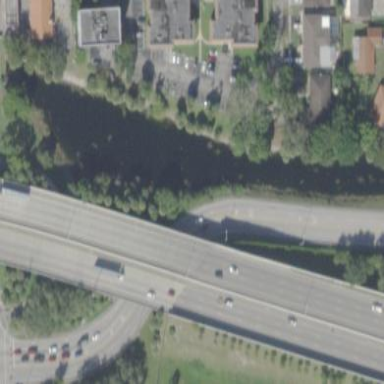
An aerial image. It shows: Man-made bridge.